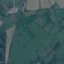
Label: Pasture